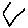
Label: hexagon